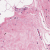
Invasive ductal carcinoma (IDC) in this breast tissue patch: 0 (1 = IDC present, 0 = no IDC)